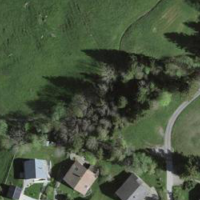
EUNIS habitat code: 25
Species observed at this site:
Melanargia galathea